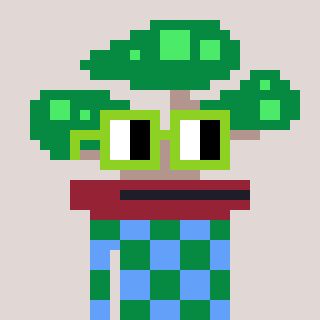
a pixel art character with square light green glasses, a bonsai-shaped head and a blue-colored body on a warm background